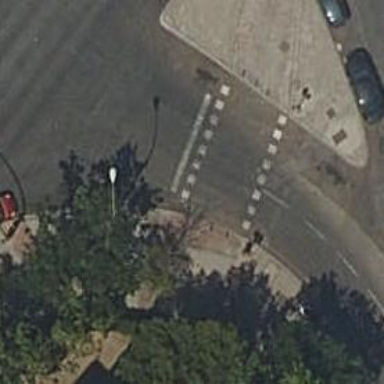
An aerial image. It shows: Zebra crossing with traffic signals.